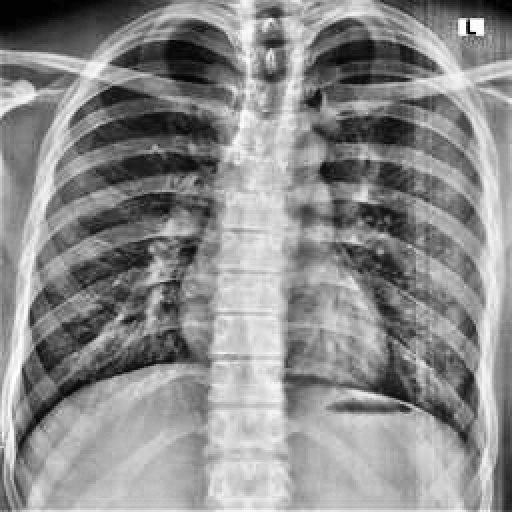
Finding: NORMAL